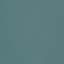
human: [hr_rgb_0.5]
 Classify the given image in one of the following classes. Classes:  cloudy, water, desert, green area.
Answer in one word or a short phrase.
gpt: water